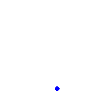
Particle: pion